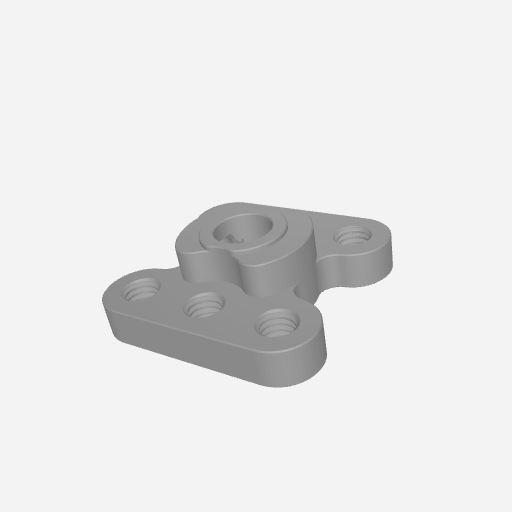
Part: SetScrewHub6ID